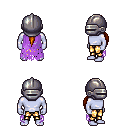
a pixel art fantasy rpg character, male body template, dark elf, purple skin, maroon tattered cape, gold greaves, dark blonde ponytail hairstyle, metal helm, four views (front, back, left, right), 2x2 character sprite sheet, small pixel art, hard edges, no anti-aliasing